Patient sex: F
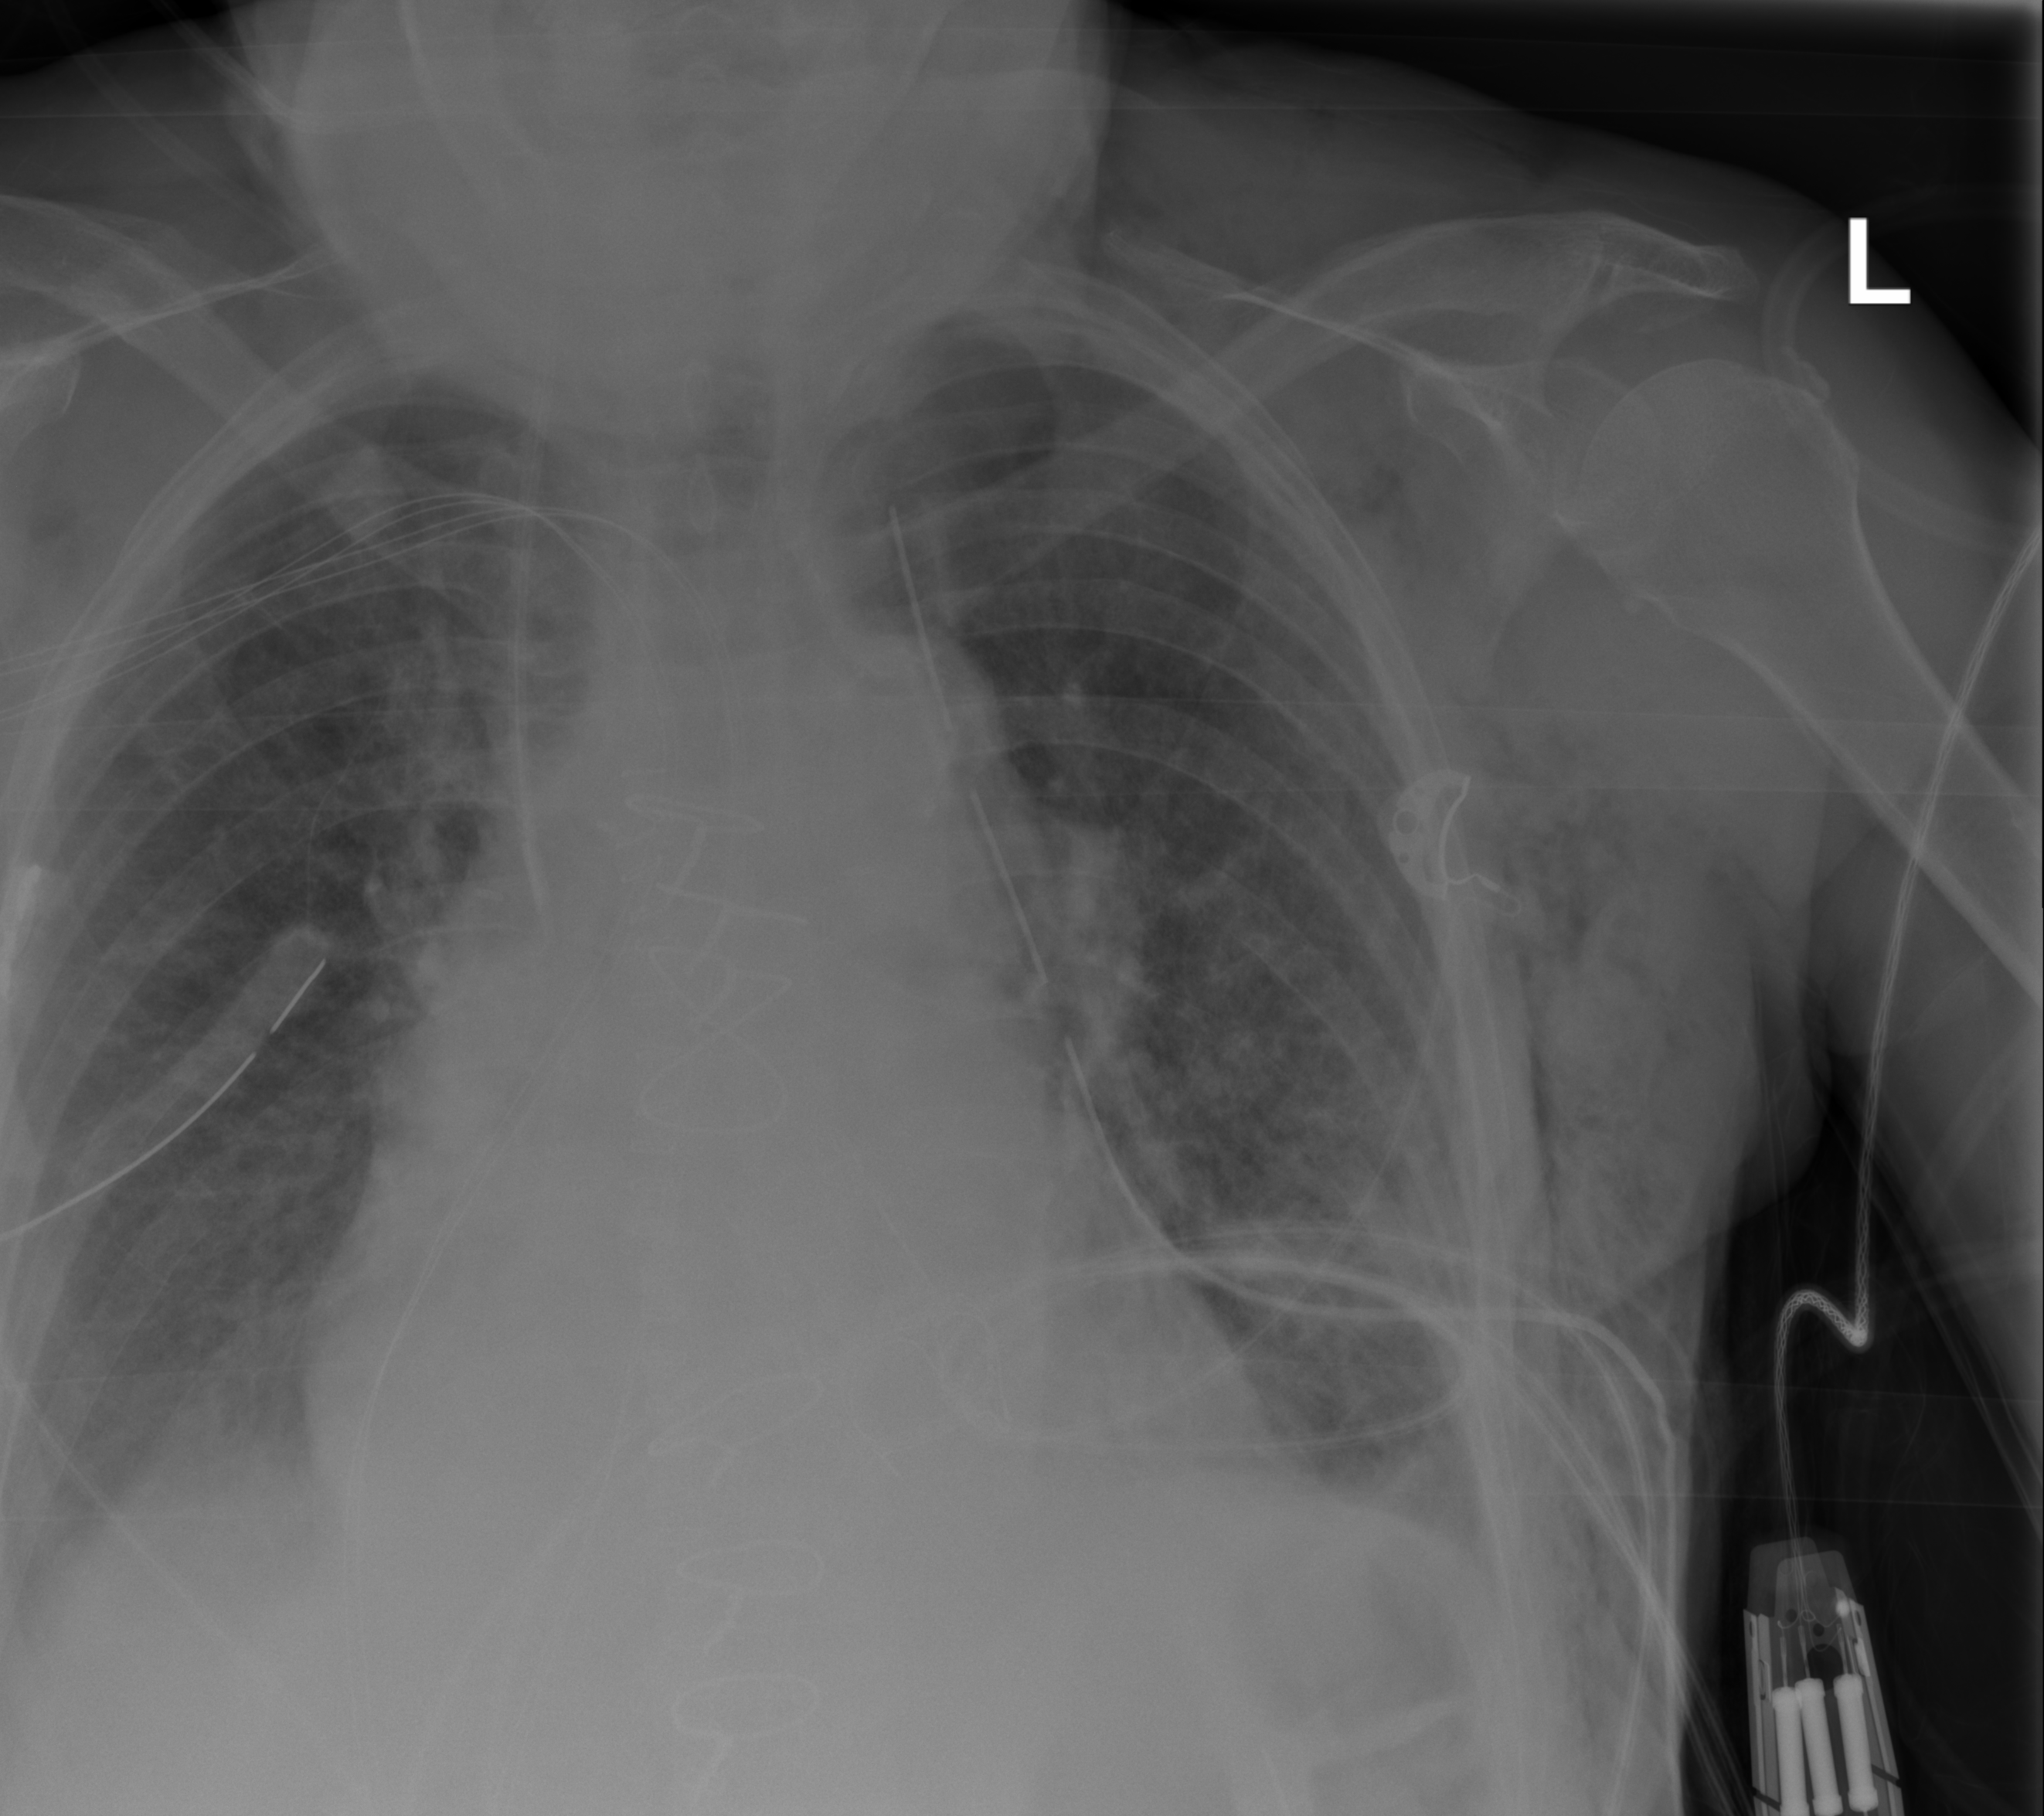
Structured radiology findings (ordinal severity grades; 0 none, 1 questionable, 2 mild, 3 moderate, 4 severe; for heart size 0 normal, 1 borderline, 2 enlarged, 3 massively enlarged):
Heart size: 2
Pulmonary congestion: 0
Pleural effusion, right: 0
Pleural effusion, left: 2
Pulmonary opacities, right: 0
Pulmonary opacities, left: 0
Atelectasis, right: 0
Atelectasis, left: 2